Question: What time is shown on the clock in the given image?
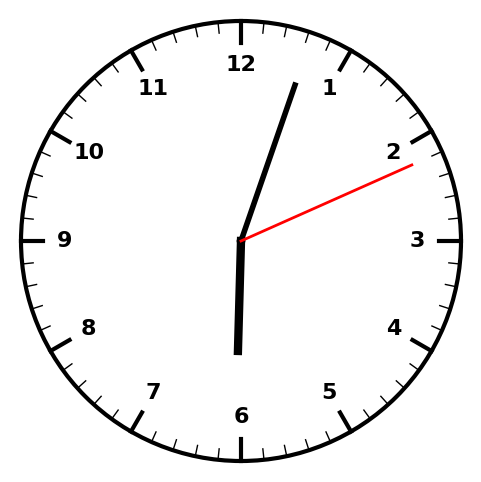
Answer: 06:03:11